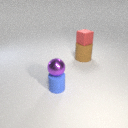
large brown rubber cylinder below small red rubber cube